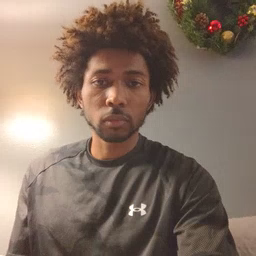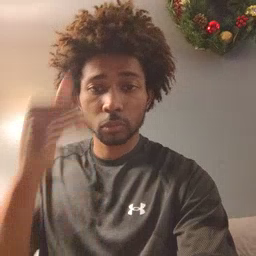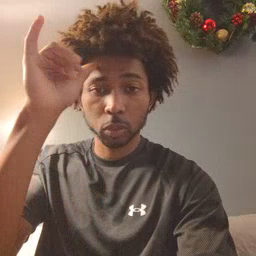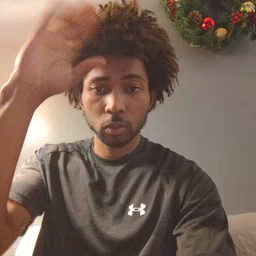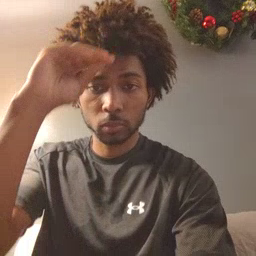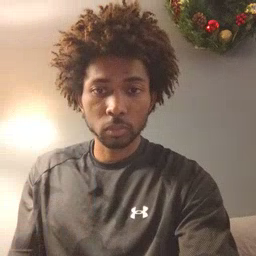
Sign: cowboy